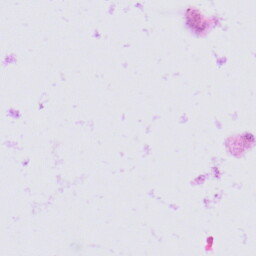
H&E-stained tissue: Prostate